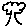
Label: tree